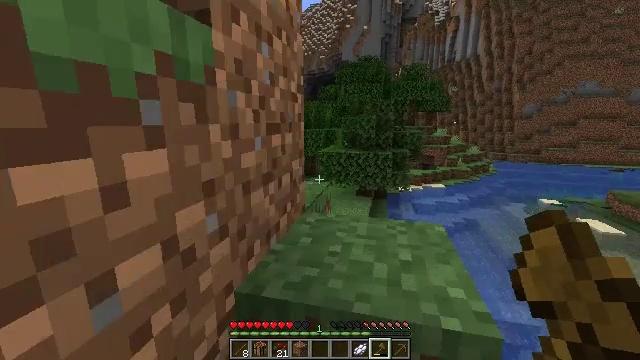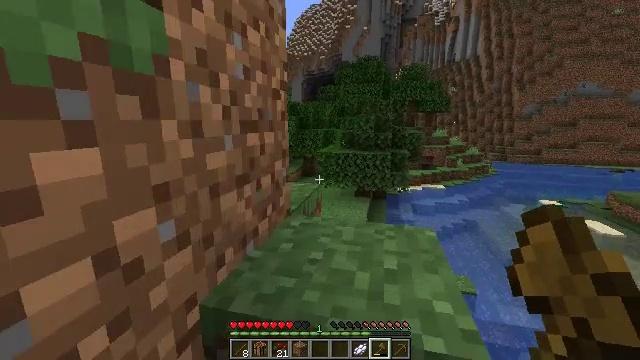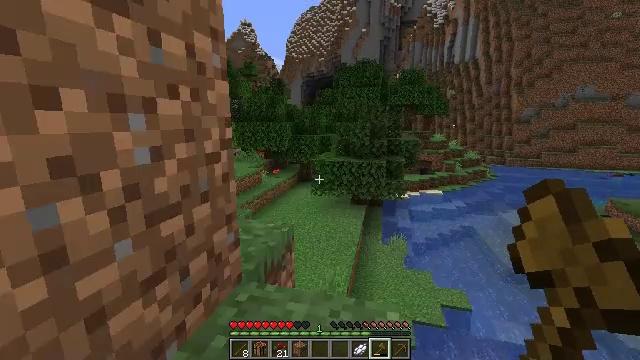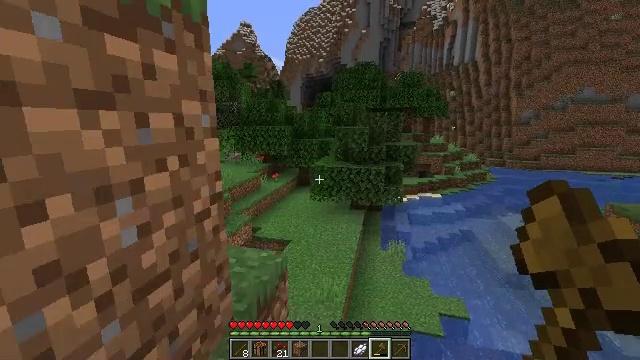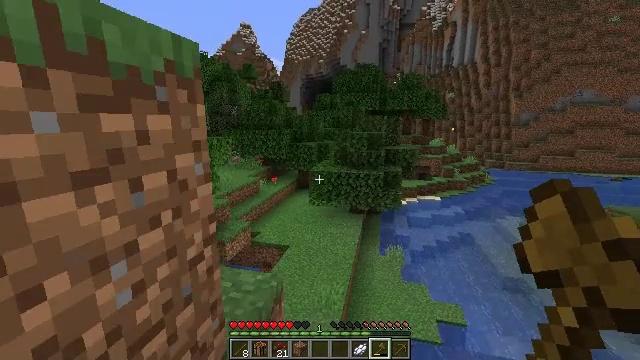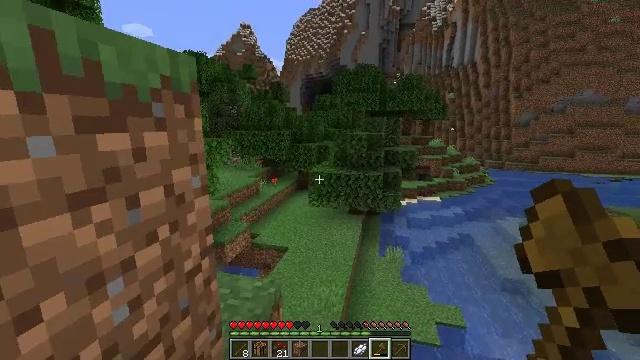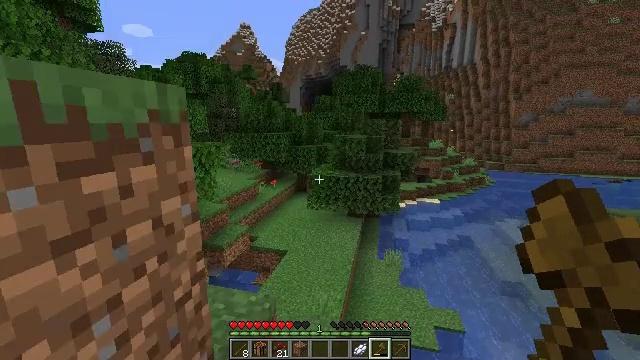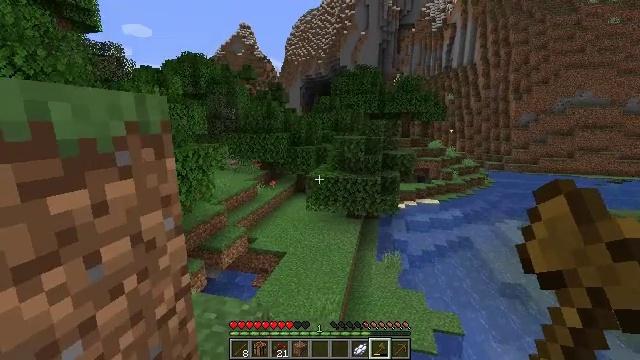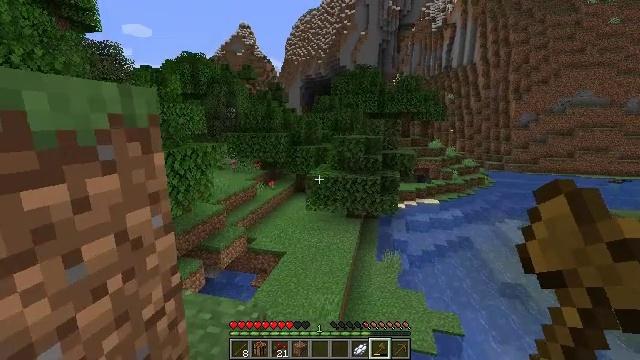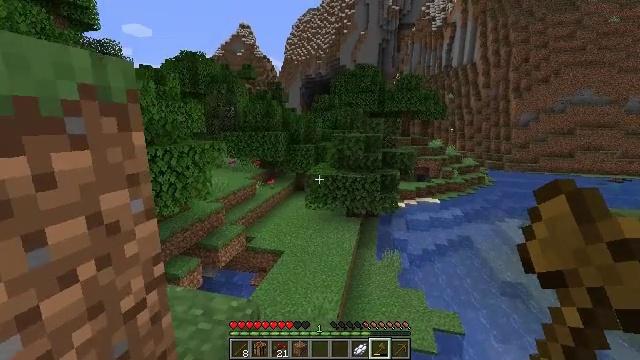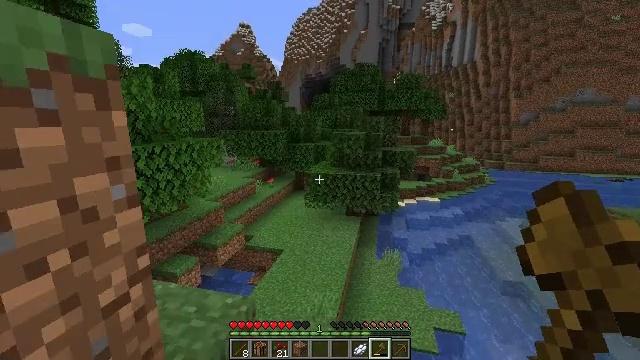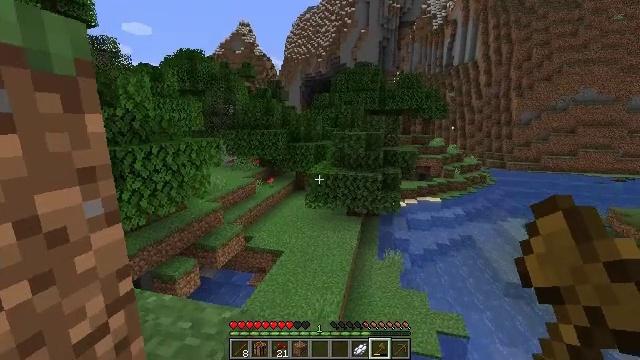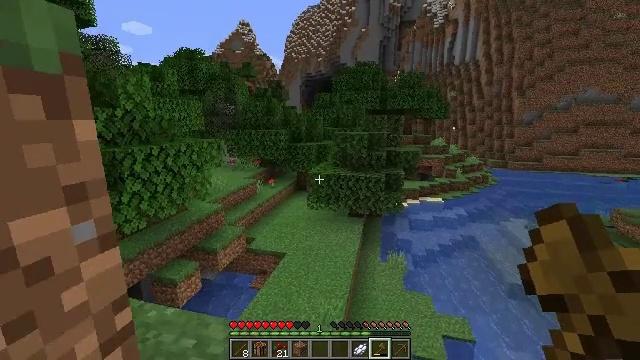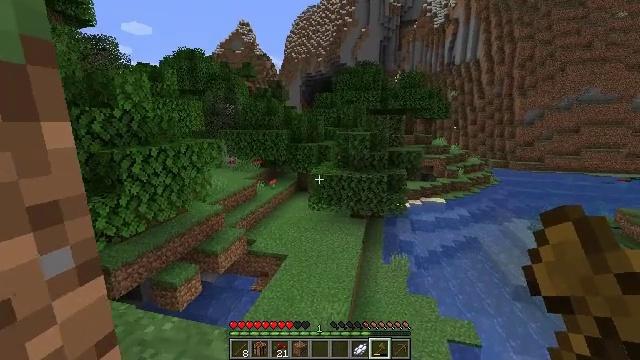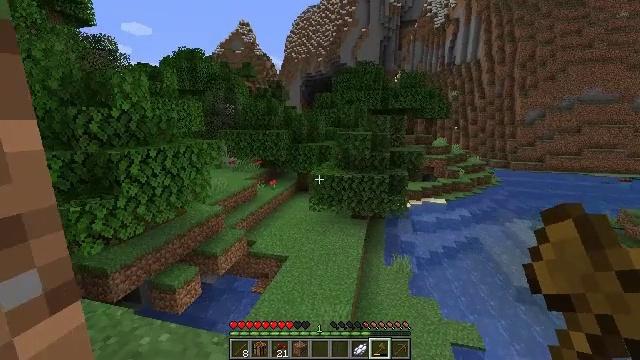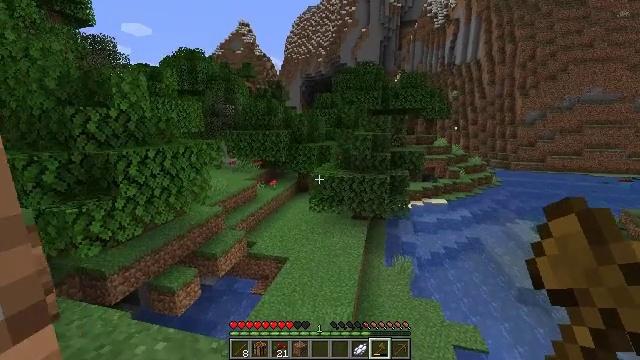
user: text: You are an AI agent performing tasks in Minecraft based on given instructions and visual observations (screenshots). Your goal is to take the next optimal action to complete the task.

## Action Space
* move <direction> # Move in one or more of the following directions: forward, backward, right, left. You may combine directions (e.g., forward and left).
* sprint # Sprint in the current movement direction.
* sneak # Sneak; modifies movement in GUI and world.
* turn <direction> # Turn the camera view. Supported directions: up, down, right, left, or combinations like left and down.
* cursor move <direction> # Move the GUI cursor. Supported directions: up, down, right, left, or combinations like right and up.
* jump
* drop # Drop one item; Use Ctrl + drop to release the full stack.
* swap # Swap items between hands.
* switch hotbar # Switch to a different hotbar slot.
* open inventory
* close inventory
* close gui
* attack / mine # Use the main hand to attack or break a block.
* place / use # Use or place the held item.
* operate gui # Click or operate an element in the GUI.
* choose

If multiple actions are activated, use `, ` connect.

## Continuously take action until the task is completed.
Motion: motion action
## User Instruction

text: Break the grass block.
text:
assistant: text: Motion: move forward and move right
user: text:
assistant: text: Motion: move forward and move right, jump
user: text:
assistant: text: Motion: move forward and move right, jump
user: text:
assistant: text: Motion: move forward, jump
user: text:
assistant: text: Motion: move forward, jump
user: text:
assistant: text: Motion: move forward
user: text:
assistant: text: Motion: move forward
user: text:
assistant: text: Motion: move forward
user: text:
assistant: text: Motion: move forward and move left
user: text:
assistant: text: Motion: move forward and move left
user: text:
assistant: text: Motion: move forward and move left
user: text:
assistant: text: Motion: move forward and move left
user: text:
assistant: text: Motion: move forward
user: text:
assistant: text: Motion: no_op
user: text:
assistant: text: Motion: move forward
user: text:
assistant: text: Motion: move forward
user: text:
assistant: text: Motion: move forward
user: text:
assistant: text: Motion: no_op
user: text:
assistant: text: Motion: move forward
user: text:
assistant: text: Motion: move forward
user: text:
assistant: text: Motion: move forward
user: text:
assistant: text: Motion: move forward
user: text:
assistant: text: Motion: move forward
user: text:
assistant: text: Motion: move forward
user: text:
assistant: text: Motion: move forward
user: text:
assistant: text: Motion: move forward
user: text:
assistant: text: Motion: move forward
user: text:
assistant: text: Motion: move forward
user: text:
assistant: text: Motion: move forward
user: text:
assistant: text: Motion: move forward